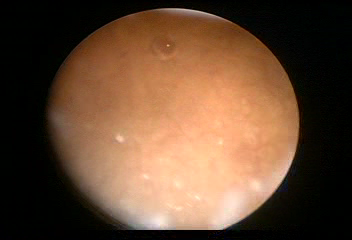
Modality: WLC
Class: Foreign bodies
Subclass: AirBubble
Bladder cancer association: No
Annotated structures: Air bubble